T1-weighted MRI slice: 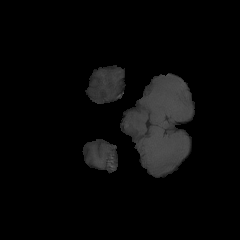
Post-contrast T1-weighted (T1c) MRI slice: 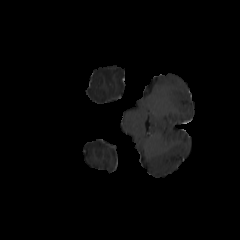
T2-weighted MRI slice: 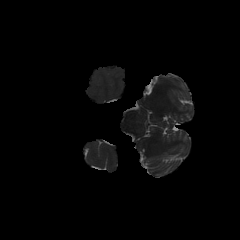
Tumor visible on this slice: no